Question: '''
var gstper=document.getElementById('gstper').value
var total=document.getElementById("totalamount").value;
var gstamount = gstper*total/100;
document.getElementById('gstamount').value= gstamount;
document.getElementById('gsttotal').value=gstamount+total;
'''
this is my source code which was i tried.

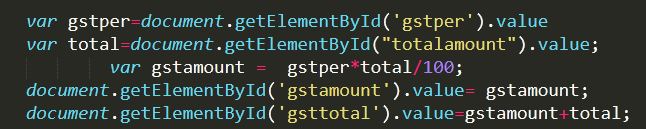
Answer: '''
<!DOCTYPE html>
<html>
<body>
Value1: <input type="text" id="myvalue1" value="">
Value2: <input type="text" id="myvalue2" value="">
<p id = "myText"></p>
<p>Click the button to change the value of the text field.</p>
<button onclick="myFunction()">Try it</button>
<script>
function myFunction() {
v1 = parseInt(document.getElementById("myvalue1").value);
v2 = parseInt(document.getElementById("myvalue2").value);
document.getElementById("myText").innerText = v1+v2;
}
</script>
</body>
</html>
'''
If you are setting the final value in html element like paragraph,heading tag then use or and if you are using another input text box to display then only use attribute with document.getElementById().